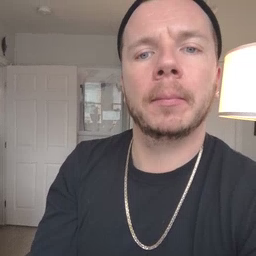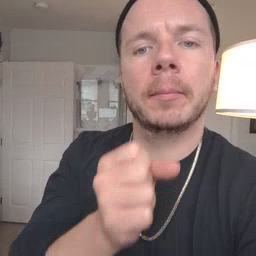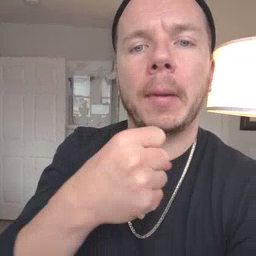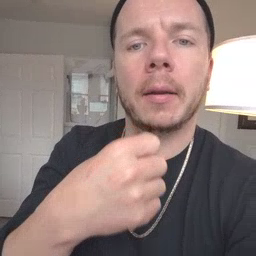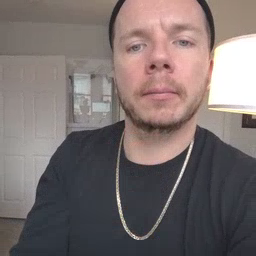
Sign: make